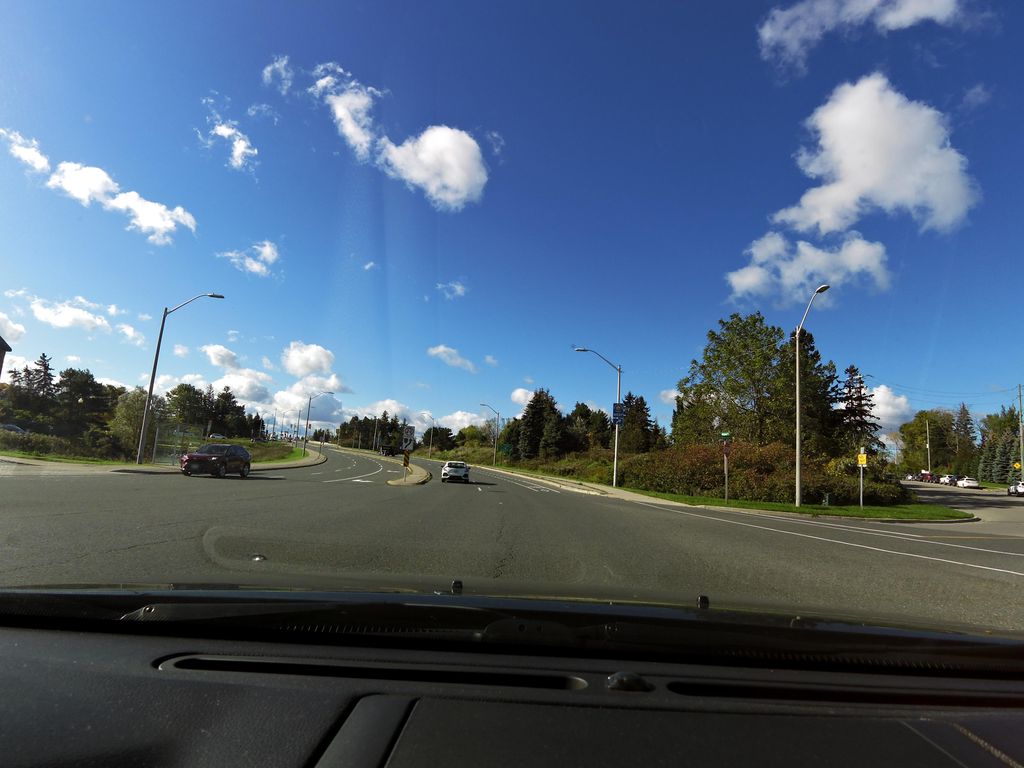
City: hamilton